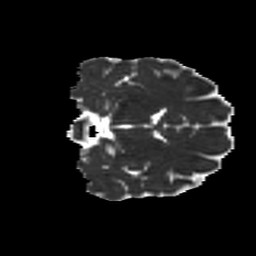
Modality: MD
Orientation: coronal
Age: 54
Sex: female
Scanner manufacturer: ge
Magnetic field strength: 3 T
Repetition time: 7.8 s
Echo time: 0.0606 s